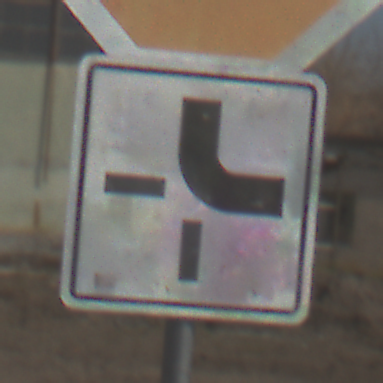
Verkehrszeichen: VerlaufVorfahrtsstrasse4
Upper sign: Stop
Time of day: Midday
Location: Outdoor (Suburban)
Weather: PartlyCloudy
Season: NotSpecified
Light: Natural